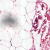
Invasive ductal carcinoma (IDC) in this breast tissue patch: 0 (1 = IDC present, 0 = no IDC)